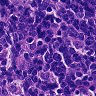
Metastatic tissue present: no